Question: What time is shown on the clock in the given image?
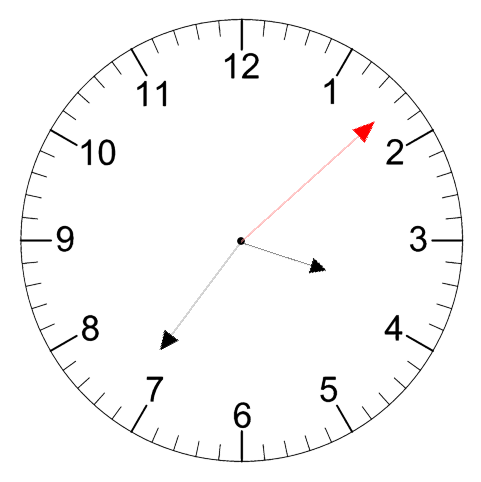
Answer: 03:36:08